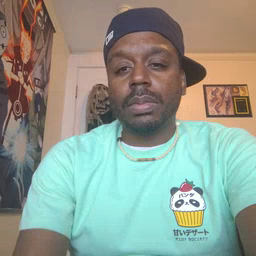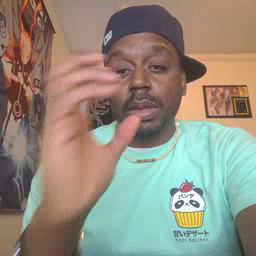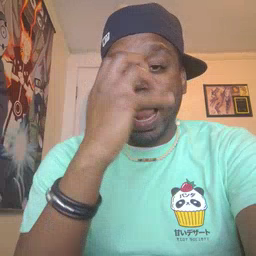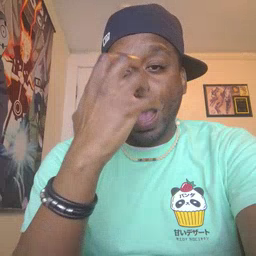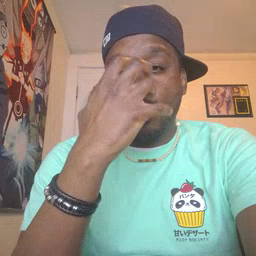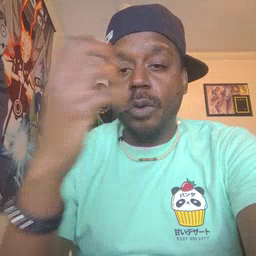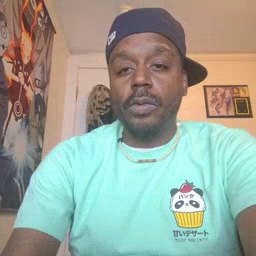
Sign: clown